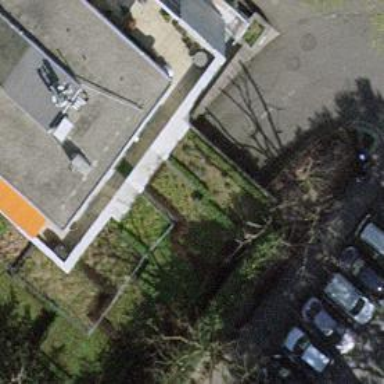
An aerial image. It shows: View of roof of building.